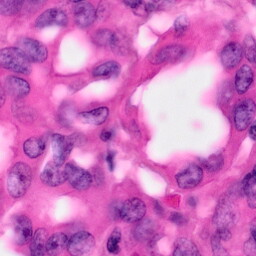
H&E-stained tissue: Pancreatic